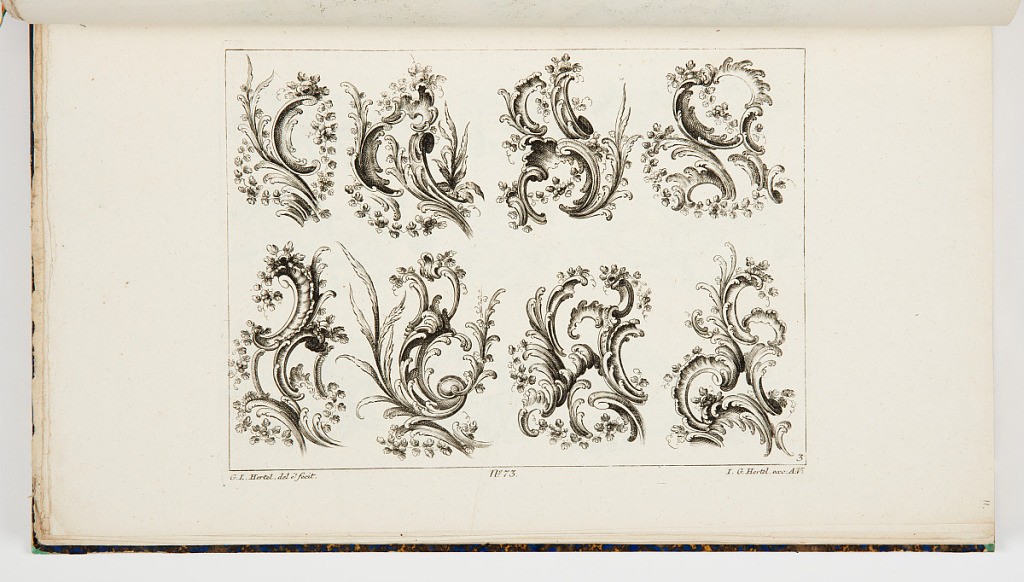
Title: Ornament Designs
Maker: Georg Leopold Hertel, German, active ca. 1780
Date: mid- 18th century
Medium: Etching on off white laid paper
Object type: Print
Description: Designs for eight ornament motifs, featuring elements including scrolls, rinceaux, batwing, and garland. The plate is signed and numbered,